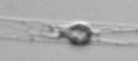
Label: Dactyliosolen_blavyanus